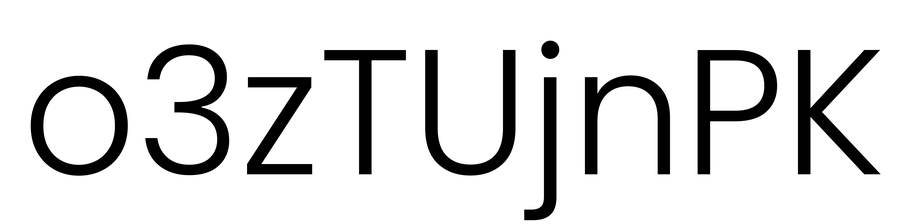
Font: Poppins-Light